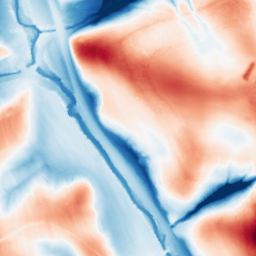
Category: edge_preserving
Decomposition family: guided
Decomposition parameters: radius: 32
eps: 0.01
Upsampling method: cubic_mitchell
Upsampling parameters: scale: 2
Upsampling scale: 2